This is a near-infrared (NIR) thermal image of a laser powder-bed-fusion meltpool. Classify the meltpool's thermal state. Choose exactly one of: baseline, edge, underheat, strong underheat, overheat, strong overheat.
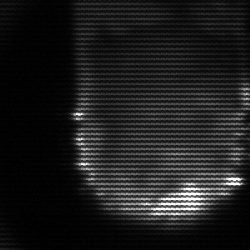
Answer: baseline